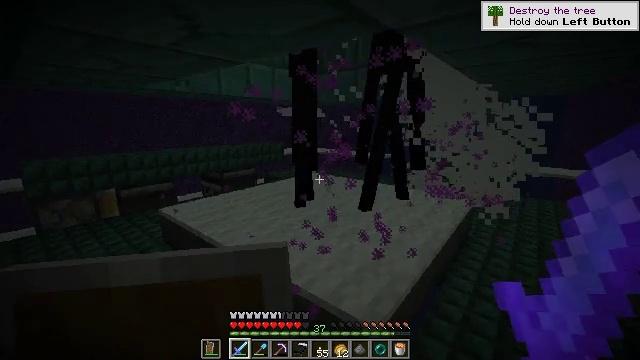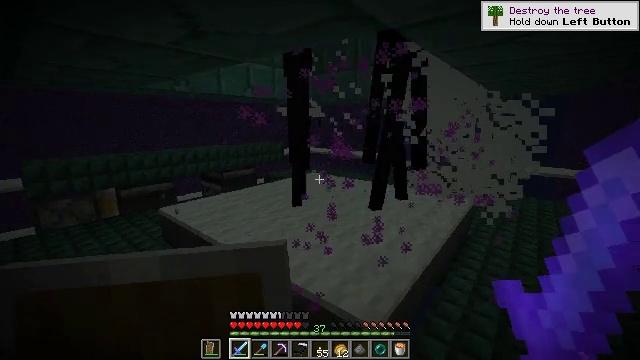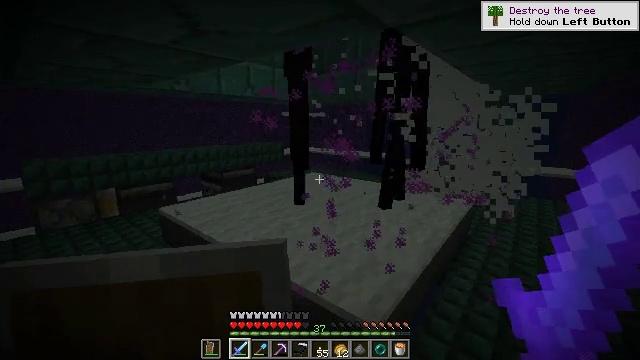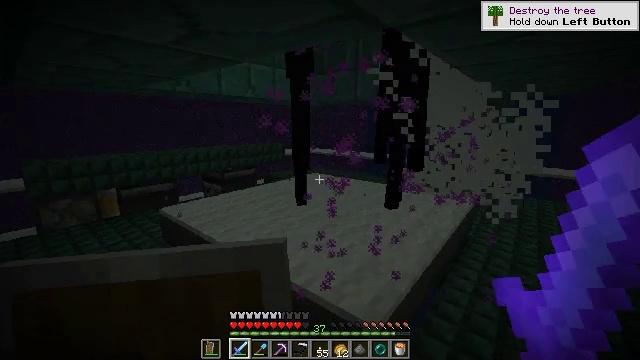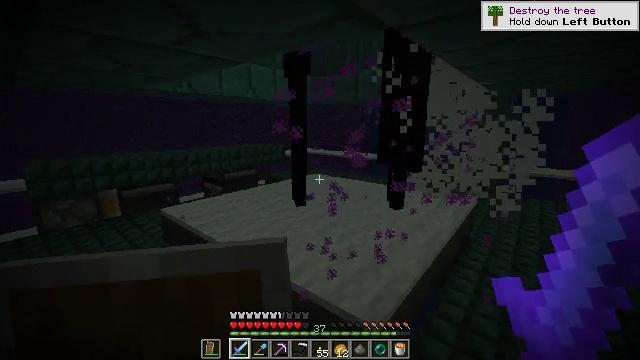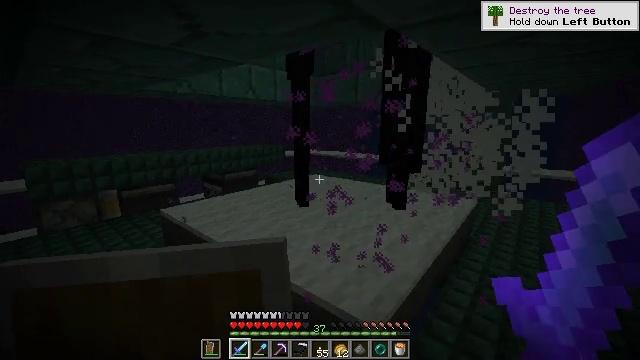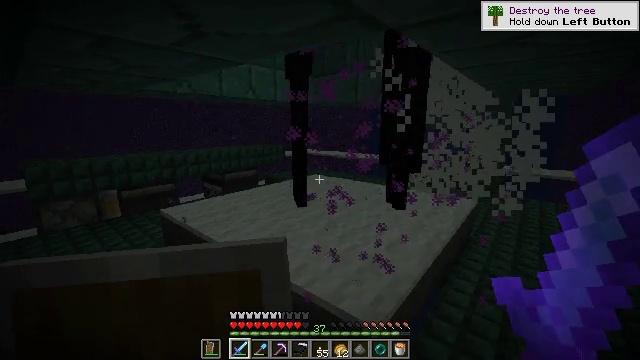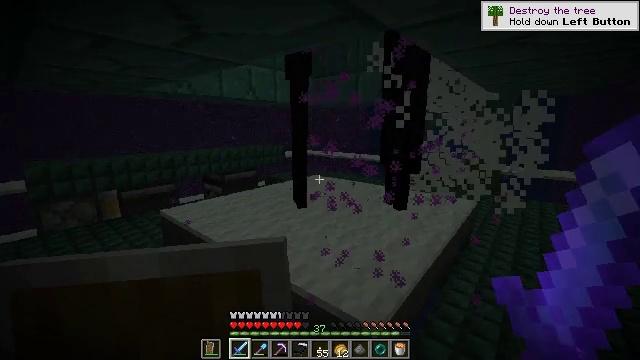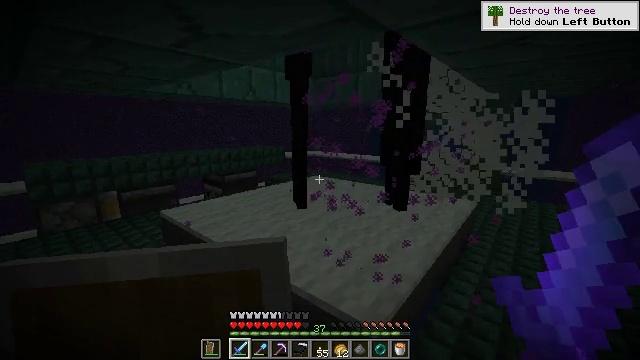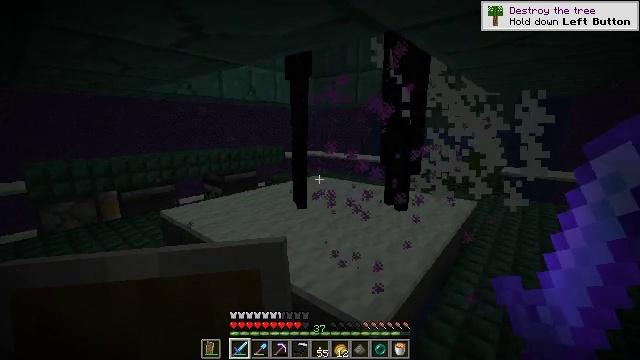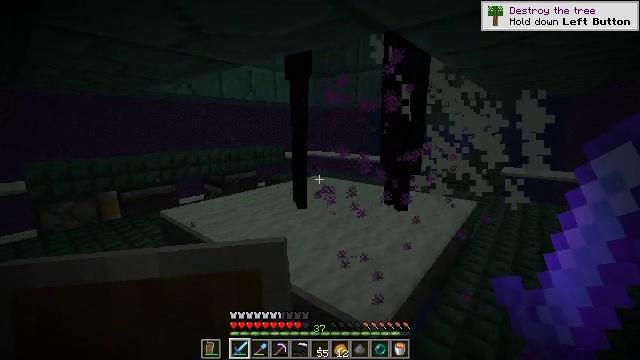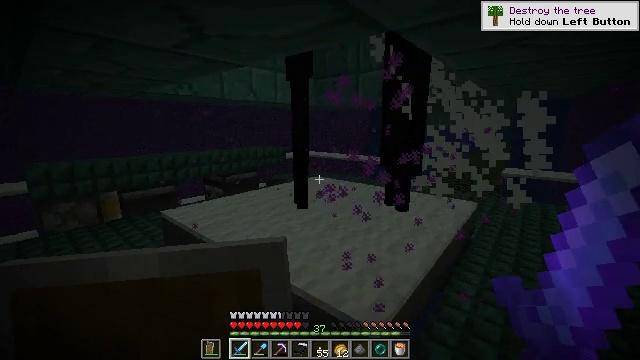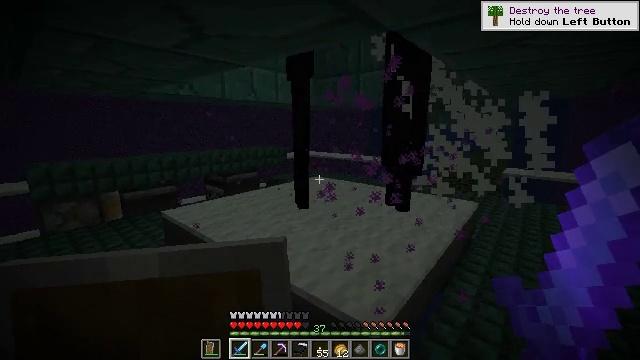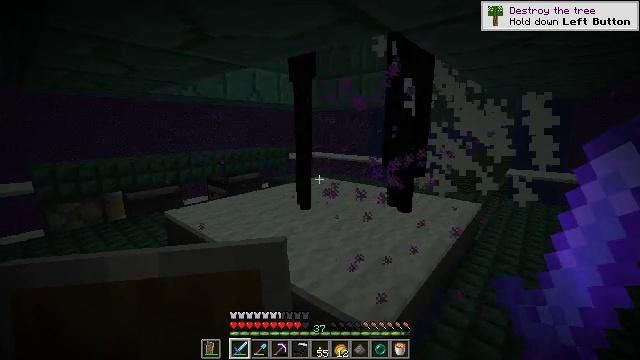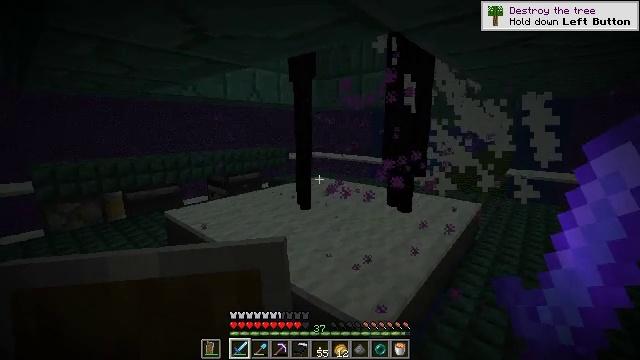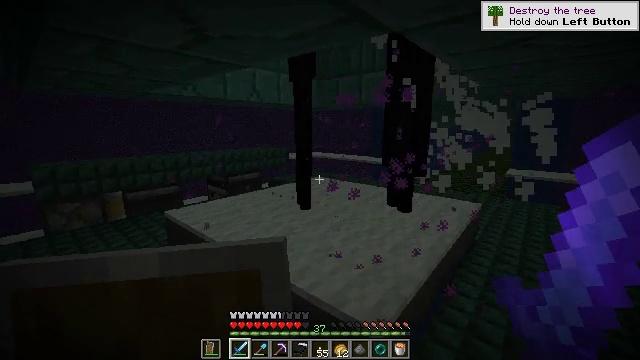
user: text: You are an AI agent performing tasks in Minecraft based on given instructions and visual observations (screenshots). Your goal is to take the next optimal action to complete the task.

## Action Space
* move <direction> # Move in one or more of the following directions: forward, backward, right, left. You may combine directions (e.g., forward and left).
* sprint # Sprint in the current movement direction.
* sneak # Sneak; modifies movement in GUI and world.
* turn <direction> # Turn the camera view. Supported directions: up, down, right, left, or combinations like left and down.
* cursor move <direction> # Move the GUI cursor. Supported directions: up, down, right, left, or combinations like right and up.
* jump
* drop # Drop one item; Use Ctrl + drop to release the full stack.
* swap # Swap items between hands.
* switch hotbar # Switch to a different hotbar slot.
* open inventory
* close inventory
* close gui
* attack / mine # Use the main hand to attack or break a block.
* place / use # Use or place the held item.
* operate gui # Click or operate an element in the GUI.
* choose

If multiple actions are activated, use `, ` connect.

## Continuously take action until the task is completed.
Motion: motion action
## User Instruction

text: Hunt the enderman.
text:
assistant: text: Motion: no_op
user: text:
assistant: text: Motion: no_op
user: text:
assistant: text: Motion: no_op
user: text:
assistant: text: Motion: no_op
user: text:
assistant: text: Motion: no_op
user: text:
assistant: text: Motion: no_op
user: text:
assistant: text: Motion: no_op
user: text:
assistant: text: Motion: no_op
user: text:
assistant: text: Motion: no_op
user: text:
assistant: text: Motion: no_op
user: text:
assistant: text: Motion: no_op
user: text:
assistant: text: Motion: no_op
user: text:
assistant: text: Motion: no_op
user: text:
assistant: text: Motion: no_op
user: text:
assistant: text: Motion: no_op
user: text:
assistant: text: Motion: no_op
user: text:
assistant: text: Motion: no_op
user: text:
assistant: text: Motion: turn right
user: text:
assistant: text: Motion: turn right
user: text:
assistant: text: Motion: turn right
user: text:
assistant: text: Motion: no_op
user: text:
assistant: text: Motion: no_op
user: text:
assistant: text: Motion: turn left
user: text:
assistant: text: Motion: move right, turn left and down
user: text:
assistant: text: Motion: move right, turn left
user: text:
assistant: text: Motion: move right, turn left
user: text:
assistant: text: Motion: move right, turn left and down
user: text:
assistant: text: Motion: move right, turn left and down
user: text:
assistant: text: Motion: move right, turn left
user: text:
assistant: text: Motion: turn left and down